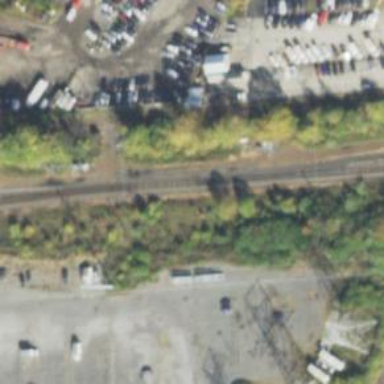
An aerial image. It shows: Railway track.